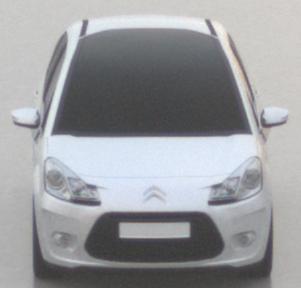
Make: Citroen
Model: C3 1.1
Detailed model: C3 (II)
Model produced from: 2010/01
Model produced until: 2012/03
Doors: 5
Color: white
Road condition: wet road
Daytime: sunrise or sunset
Contrast: low contrast